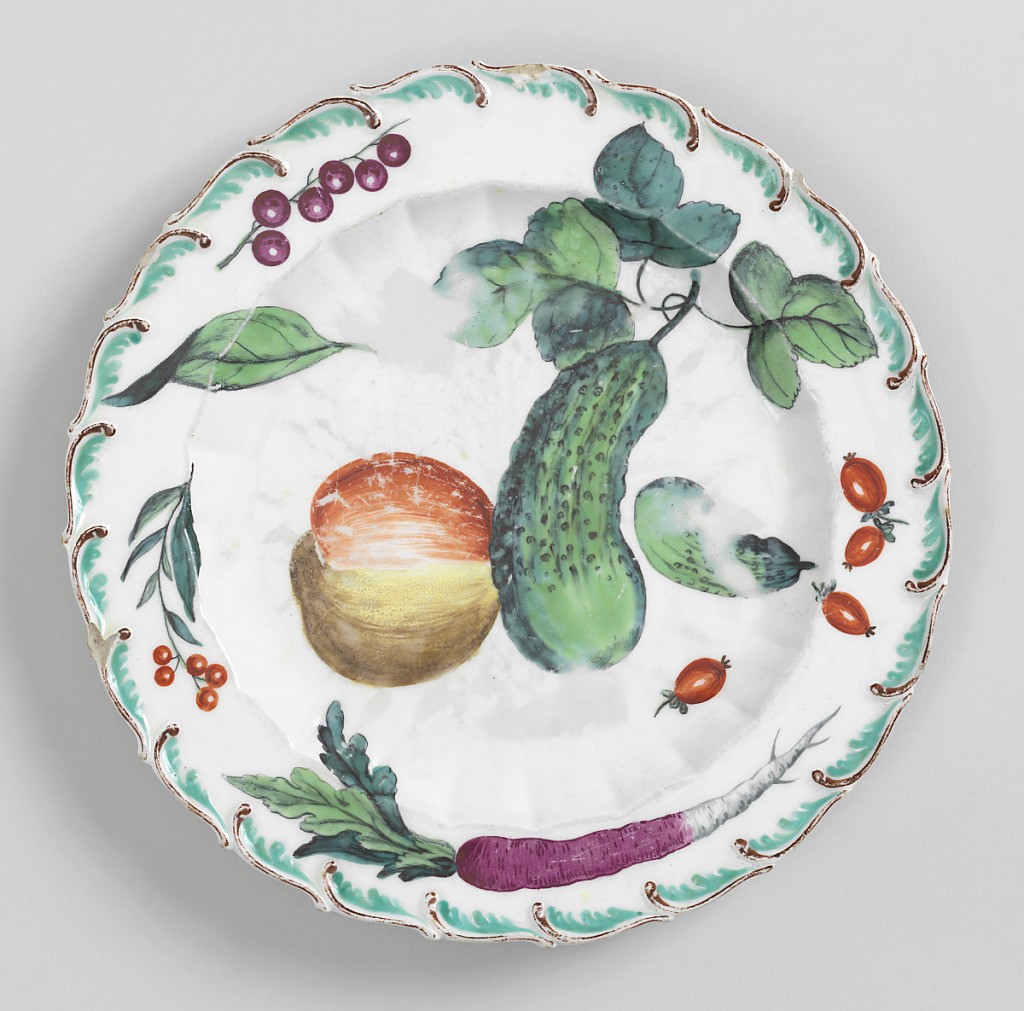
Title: "Hans Sloane" Botanical Plate (One of Twelve)
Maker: Chelsea Porcelain Manufactory, English, 1745 – 1784
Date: ca. 1757–1769
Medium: soft paste porcelain, vitreous enamel
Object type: plate
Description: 1955-163-1/12: A group of twelve plates decorated with painted fr...;     1955-163-1: Flat marly springing from scalloped inner rim. Rai...